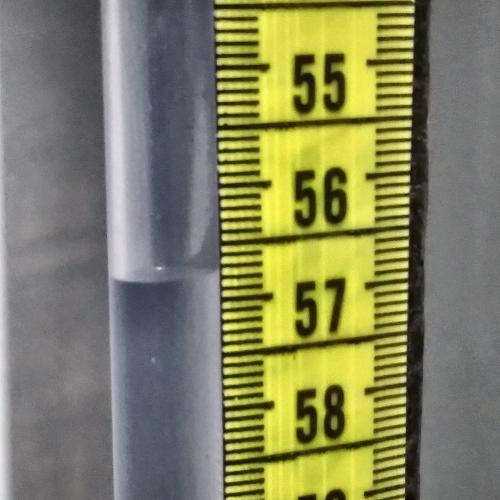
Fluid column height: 56.8 cm